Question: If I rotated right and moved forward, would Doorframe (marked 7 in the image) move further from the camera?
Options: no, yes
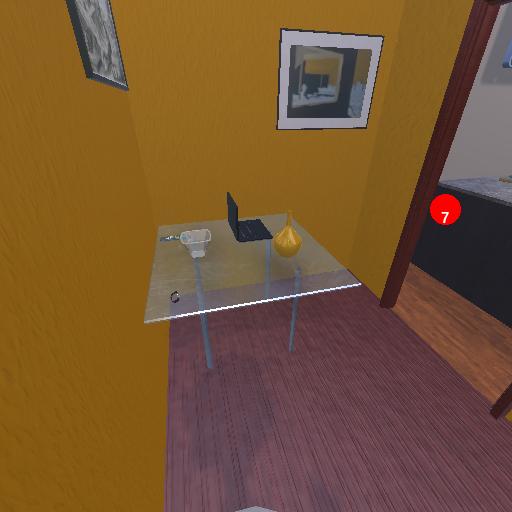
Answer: no